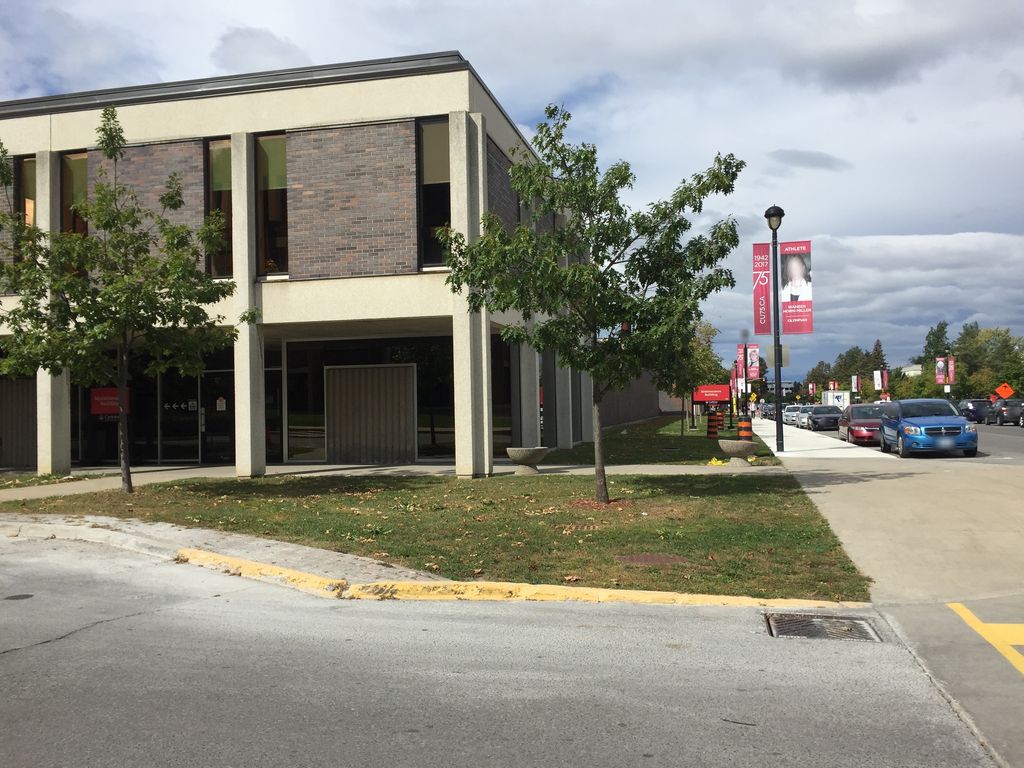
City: ottawa-gatineau